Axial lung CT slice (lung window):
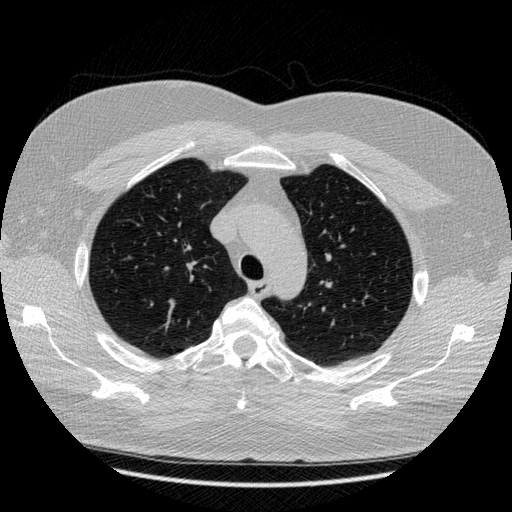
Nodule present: no